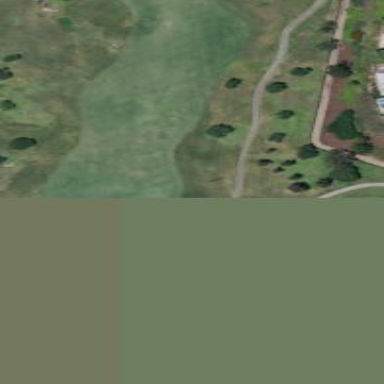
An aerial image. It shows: Area with grass used as rough in golf course.